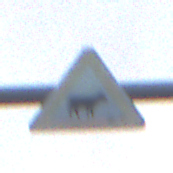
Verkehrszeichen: ViehtriebLinks
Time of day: SunriseSunset
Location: Outdoor (Nature)
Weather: PartlyCloudy
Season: NotSpecified
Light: Natural